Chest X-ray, AP view. Patient: 36 years old, sex F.
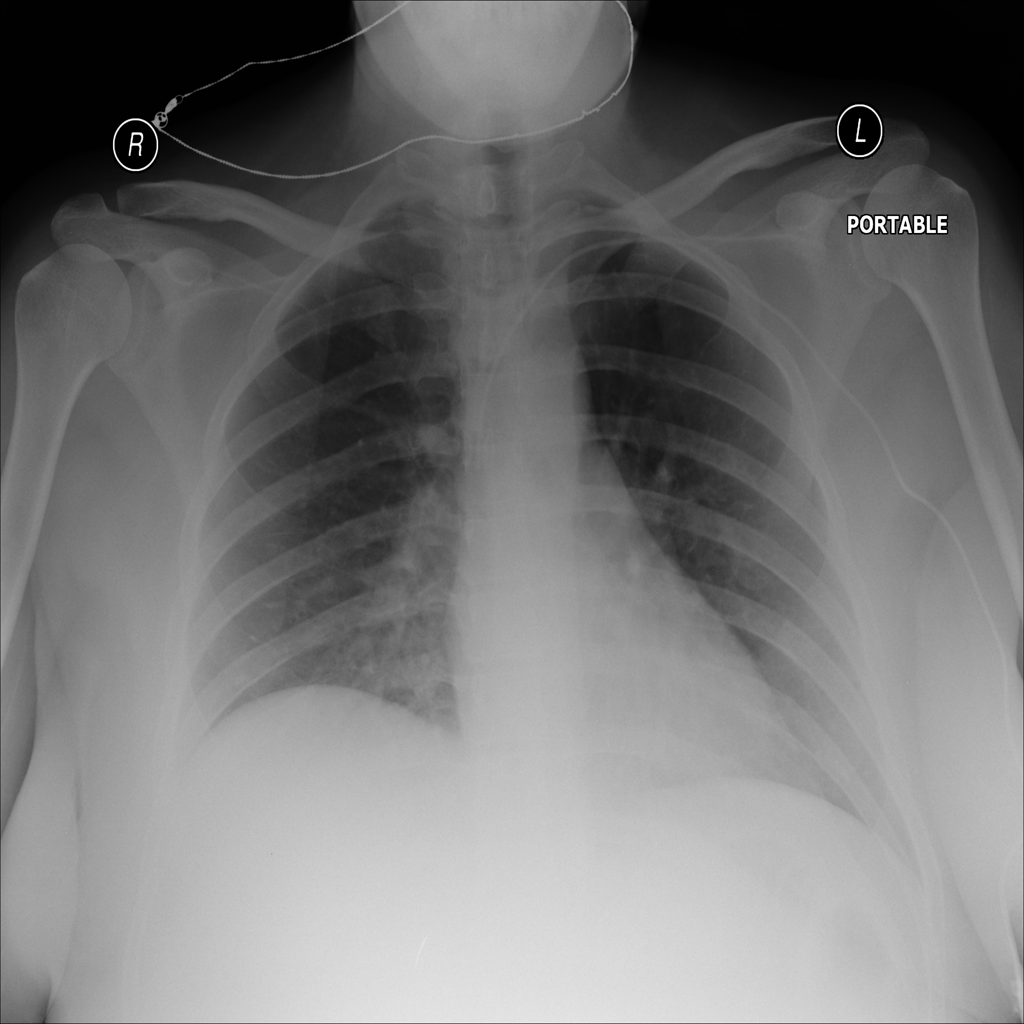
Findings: Atelectasis, Infiltration